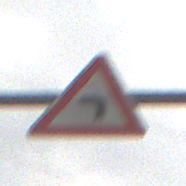
Verkehrszeichen: KurveLinks
Umgebung: Outdoor, Nature
Tageszeit: MorningAfternoon
Wetter: Overcast
Licht: Natural
Jahreszeit: NotSpecified
Kontrast: LowContrast